Question: The laguerre polynomials don't seem to be converging at some orders as can be demonstrated by running the following code.
'''
import numpy as np
from sympy import mpmath as mp
from scipy.special import genlaguerre as genlag
from sympy.mpmath import laguerre as genlag2
from matplotlib import pyplot as plt
def laguerre(x, r_ord, phi_ord, useArbitraryPrecision=False):
if (r_ord < 30 and phi_ord < 30) and not useArbitraryPrecision:
polyCoef = genlag(r_ord, phi_ord)
out = np.polyval(polyCoef, x)
else:
fun = lambda arg: genlag2(r_ord, phi_ord, arg)
fun2 = np.frompyfunc(genlag2, 3, 1)
# fun2 = np.vectorize(fun)
out = fun2(r_ord, phi_ord, x)
return out
r_ord = 29
phi_ord = 29
f = lambda x, useArb : mp.log10(laguerre(x, 29, 29, useArb))
mp.plot(lambda y : f(y, True) - f(y, False), [0, 200], points = 1e3)
plt.show()
'''
I was wondering if anyone knew what is going on or of any accuracy limitations of the 'scipy' function? Do you recommend I simply use the 'mpmath' function? At first I thought it might be that after a certain order it doesn't work but for (100, 100) it seems to be working just fine.
by running
'''
mp.plot([lambda y : f(y, True), lambda y: f(y, False)], [0, 200], points = 1e3)
'''
you get the following image where the discrepancy becomes pretty clear.

Any help appreciated.
Let me know if anything needs clarification.
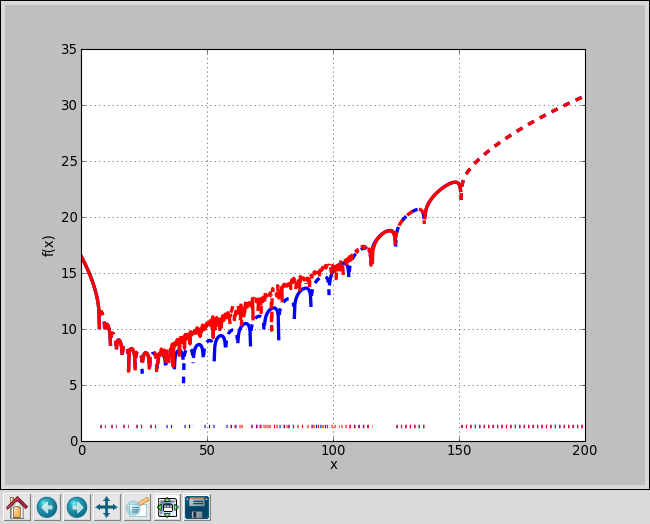
Answer: Using 'polyval' with high-order polynomials (about 'n > 20') is in general a bad idea, because evaluating polynomial using the coefficients (in power basis) will start giving large errors in floating point at high orders. The <URL> in the Scipy documentation tries to tell you that.
You should use 'scipy.special.eval_genlaguerre(r_ord, phi_ord, float(x))' instead of 'genlaguerre + polyval'; it uses a stabler numerical algorithm for evaluating the polynomial.